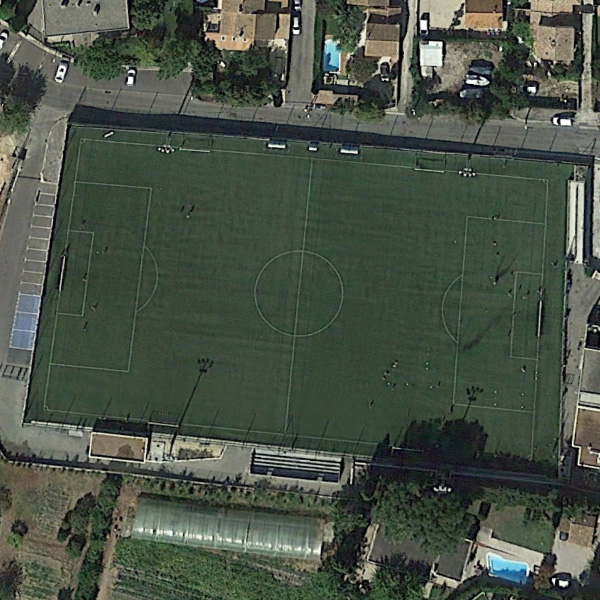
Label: Playground